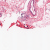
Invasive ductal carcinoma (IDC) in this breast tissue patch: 0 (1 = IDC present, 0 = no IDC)